Field crop: maize
Growth stage: 2
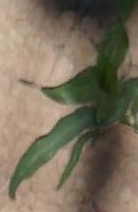
Species: maize